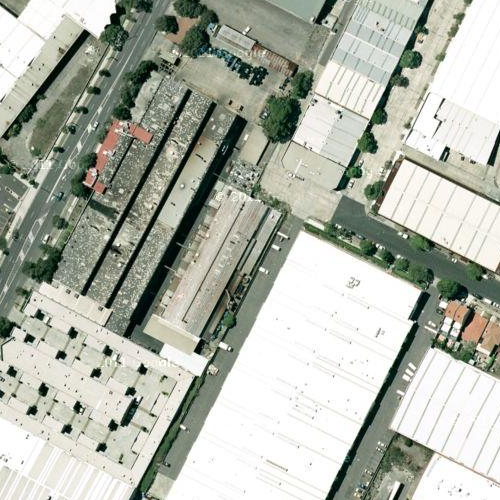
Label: sydney